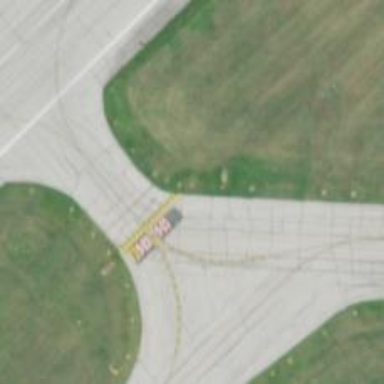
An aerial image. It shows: Image of taxiway at airport.